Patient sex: M
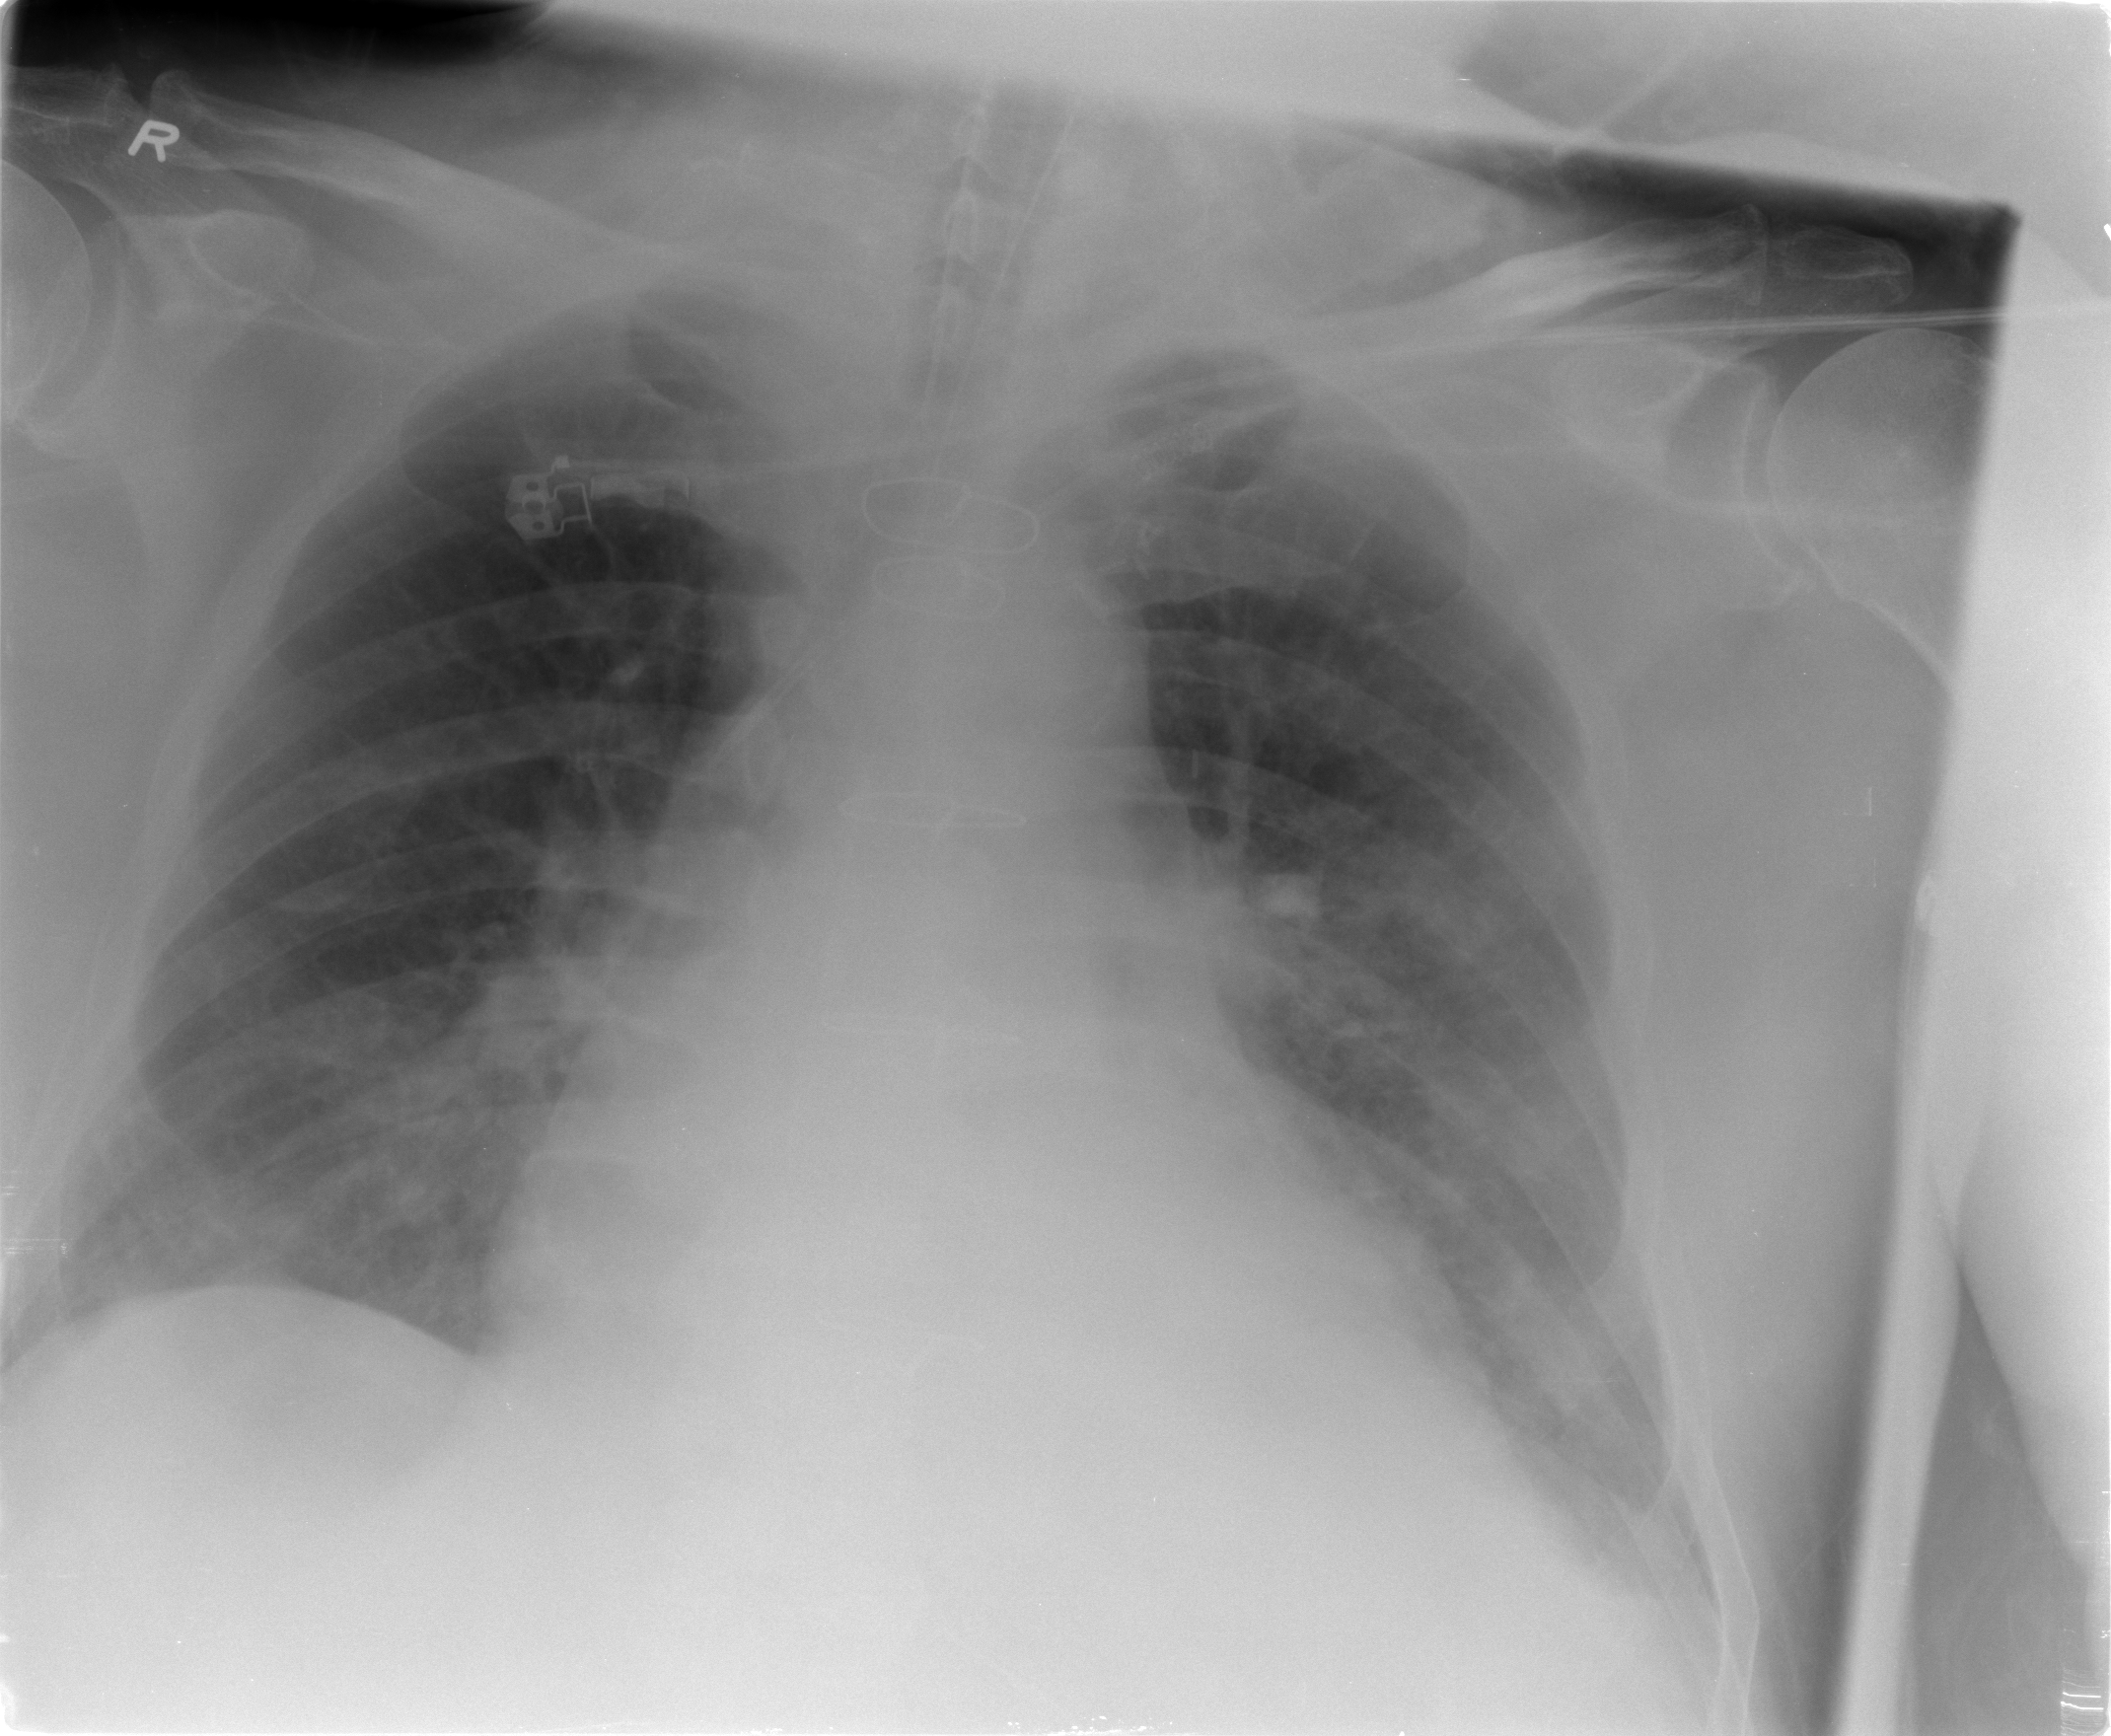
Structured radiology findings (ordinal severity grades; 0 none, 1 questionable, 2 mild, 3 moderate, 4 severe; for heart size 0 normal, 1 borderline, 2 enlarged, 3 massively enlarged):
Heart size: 2
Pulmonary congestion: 2
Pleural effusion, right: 2
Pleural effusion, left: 0
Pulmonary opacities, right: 2
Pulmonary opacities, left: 2
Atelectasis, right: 2
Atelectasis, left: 2